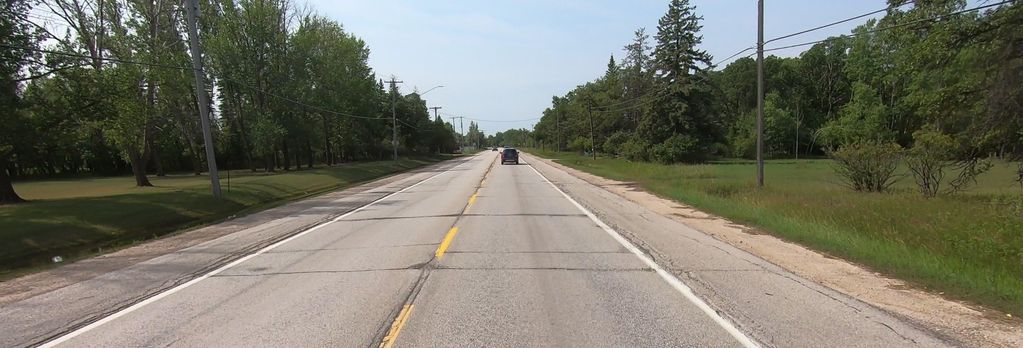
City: winnipeg